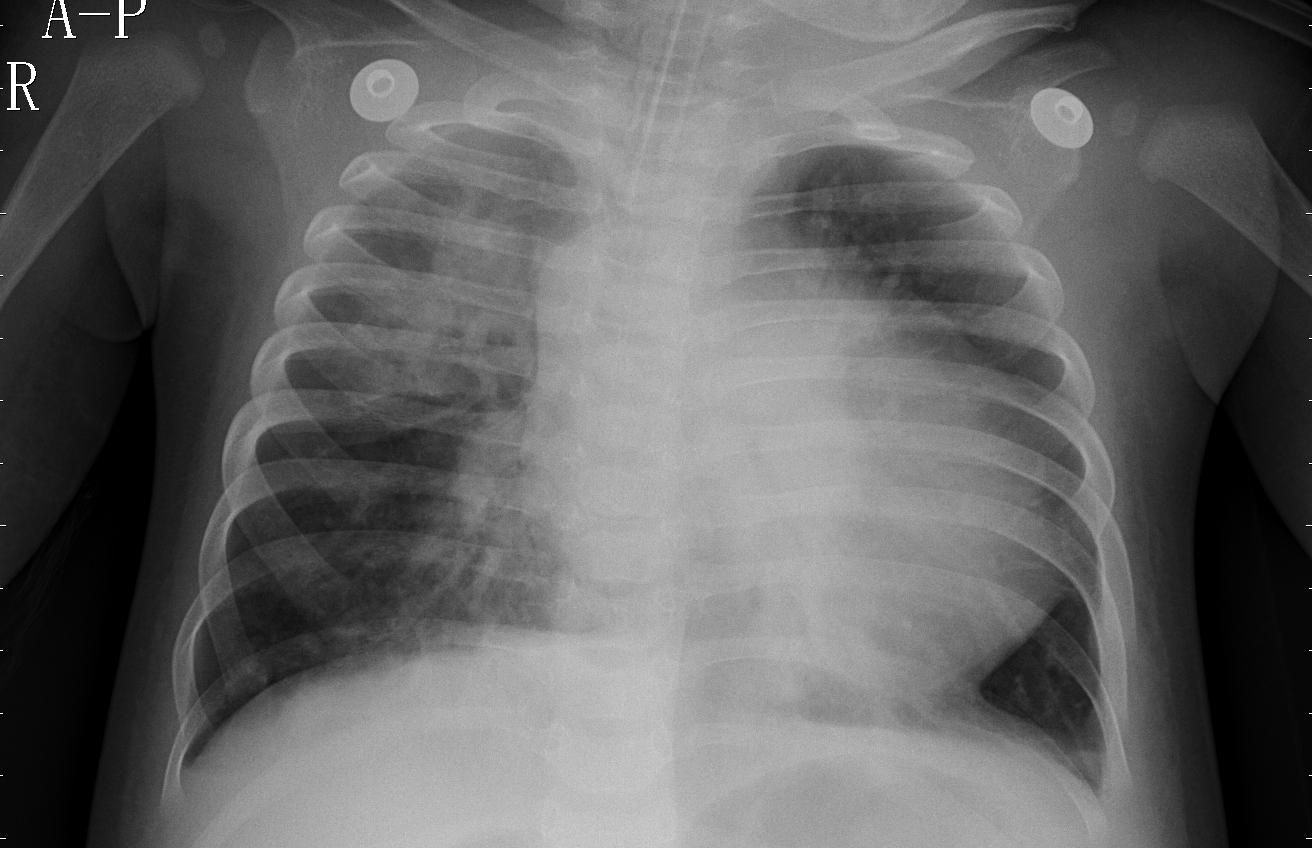
Diagnosis: PNEUMONIA